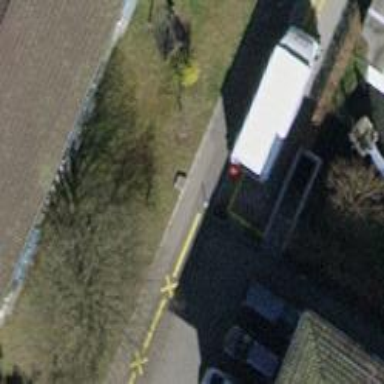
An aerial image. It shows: Bollard.